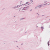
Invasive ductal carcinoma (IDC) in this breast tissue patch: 0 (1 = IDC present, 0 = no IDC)